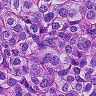
Metastatic tissue present: yes